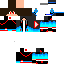
A female human skin with dark skin, wearing brown long hair dressed in a blue hoodie and black pants, featuring a closed mouth.